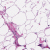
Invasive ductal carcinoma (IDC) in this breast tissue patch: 0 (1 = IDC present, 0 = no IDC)